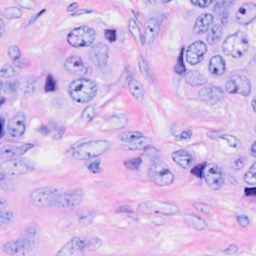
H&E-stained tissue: Breast